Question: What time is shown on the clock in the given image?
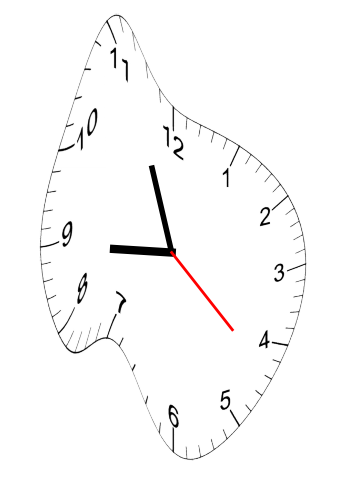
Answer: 08:56:22